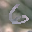
Label: 6